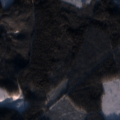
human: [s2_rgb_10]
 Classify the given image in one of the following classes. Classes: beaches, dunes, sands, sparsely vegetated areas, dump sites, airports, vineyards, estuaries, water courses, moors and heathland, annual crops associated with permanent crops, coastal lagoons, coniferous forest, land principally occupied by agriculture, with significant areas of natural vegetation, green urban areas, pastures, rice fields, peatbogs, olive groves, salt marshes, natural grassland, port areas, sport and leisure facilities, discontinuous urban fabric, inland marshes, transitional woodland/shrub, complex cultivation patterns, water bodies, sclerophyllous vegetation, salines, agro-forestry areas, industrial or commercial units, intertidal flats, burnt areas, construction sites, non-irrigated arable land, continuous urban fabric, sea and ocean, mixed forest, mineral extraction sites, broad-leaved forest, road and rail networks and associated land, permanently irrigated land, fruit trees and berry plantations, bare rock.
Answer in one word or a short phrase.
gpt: coniferous forest, transitional woodland/shrub